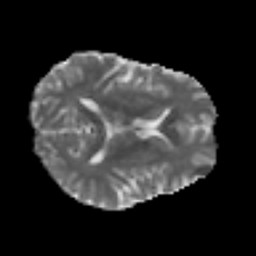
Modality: MD
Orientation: axial
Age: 36
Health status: ill
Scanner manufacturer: philips
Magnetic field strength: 3 T
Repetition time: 9 s
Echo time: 0.127 s